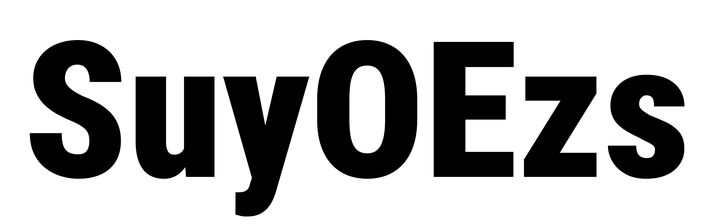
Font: Roboto_Condensed_Black